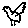
Label: bird